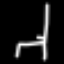
Label: chair